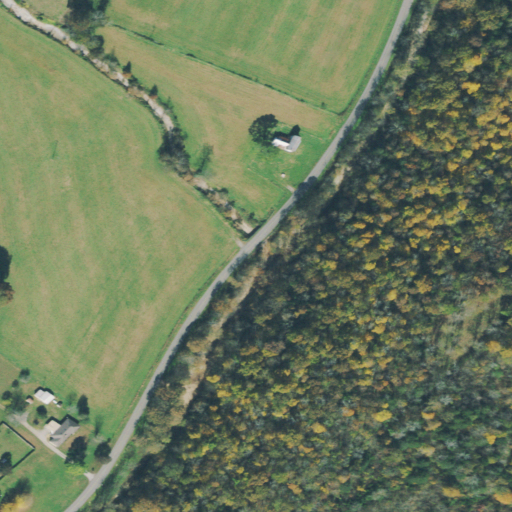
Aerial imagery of valley in Tennessee named Smith Hollow containing deciduous forest, pasture, open development, low intensity development, medium intensity development, evergreen forest, and mixed forest